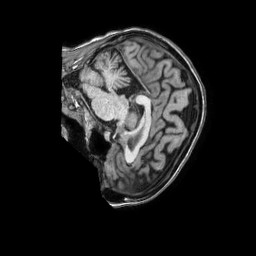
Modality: T1w
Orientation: sagittal
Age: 55
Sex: female
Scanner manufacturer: philips
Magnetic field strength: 1.5 T
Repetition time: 0.007165 s
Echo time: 0.003254 s